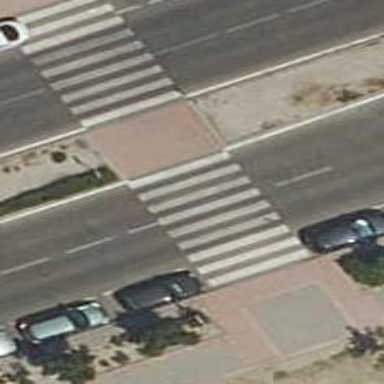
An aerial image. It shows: Uncontrolled road crossing.